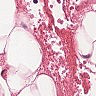
Metastatic tissue present: no